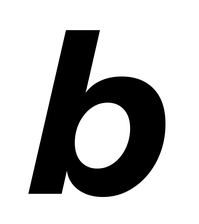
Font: InstrumentSans-Italic_Bold_Italic